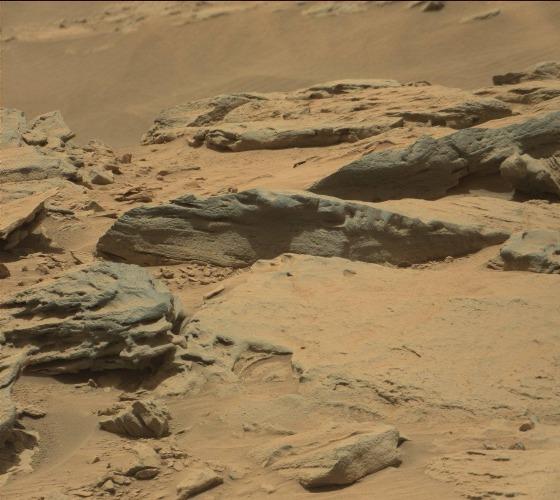
Terrain classes present: Bedrock, Gravel / Sand / Soil, Rock